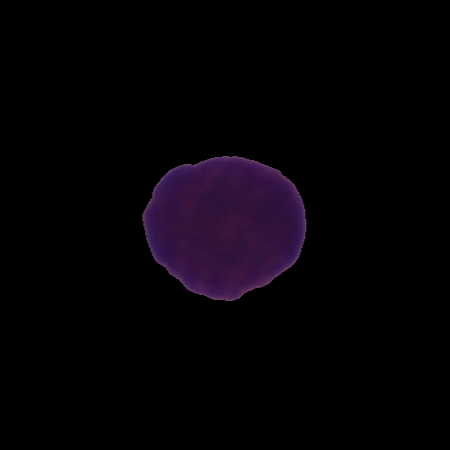
Label: healthy